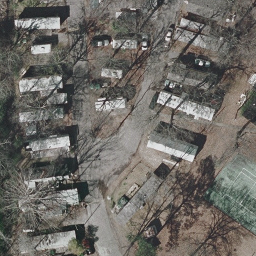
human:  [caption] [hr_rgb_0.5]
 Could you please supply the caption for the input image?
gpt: Many mobile homes arranged neatly in the mobile home park .

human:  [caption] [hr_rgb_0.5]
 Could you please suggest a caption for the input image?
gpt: Many mobile homes are arranged neatly in the mobile home park .

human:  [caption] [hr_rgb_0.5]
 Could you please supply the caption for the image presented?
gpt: Lots of mobile homes with plants surrounded in the mobile home park .

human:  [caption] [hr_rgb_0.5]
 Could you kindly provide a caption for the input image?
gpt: Many mobile homes arranged neatly in the mobile home park and some roads go through this area .

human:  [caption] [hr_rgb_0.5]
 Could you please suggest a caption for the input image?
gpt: Lots of mobile homes arranged neatly and some roads go through this area .